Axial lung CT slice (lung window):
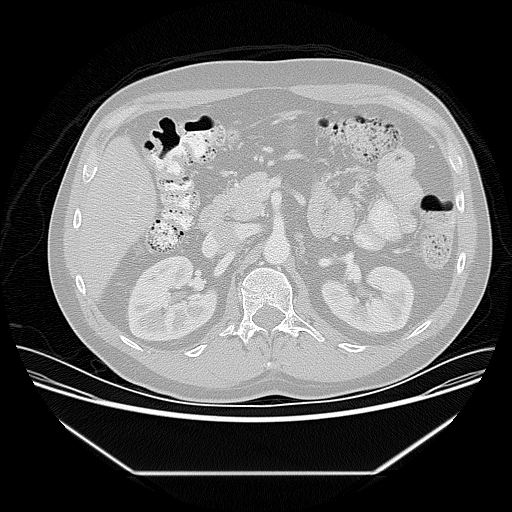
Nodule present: no